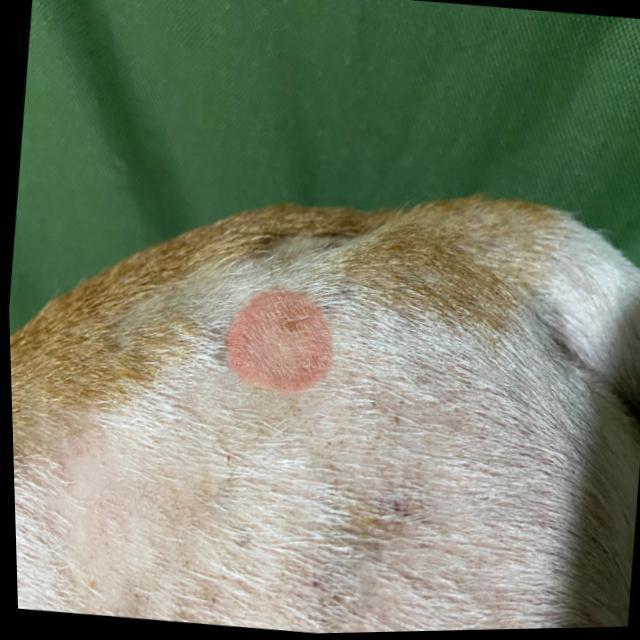
Canine ringworm (Dermatophytosis) — fungal infection caused by Microsporum or Trichophyton. Presents with circular alopecia, scaling, crusting, and broken hairs.